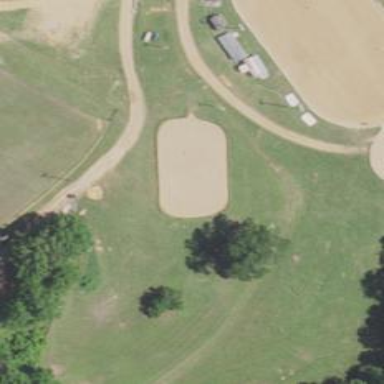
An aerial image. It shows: Equestrian pitch for leisure land activities.